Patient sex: F
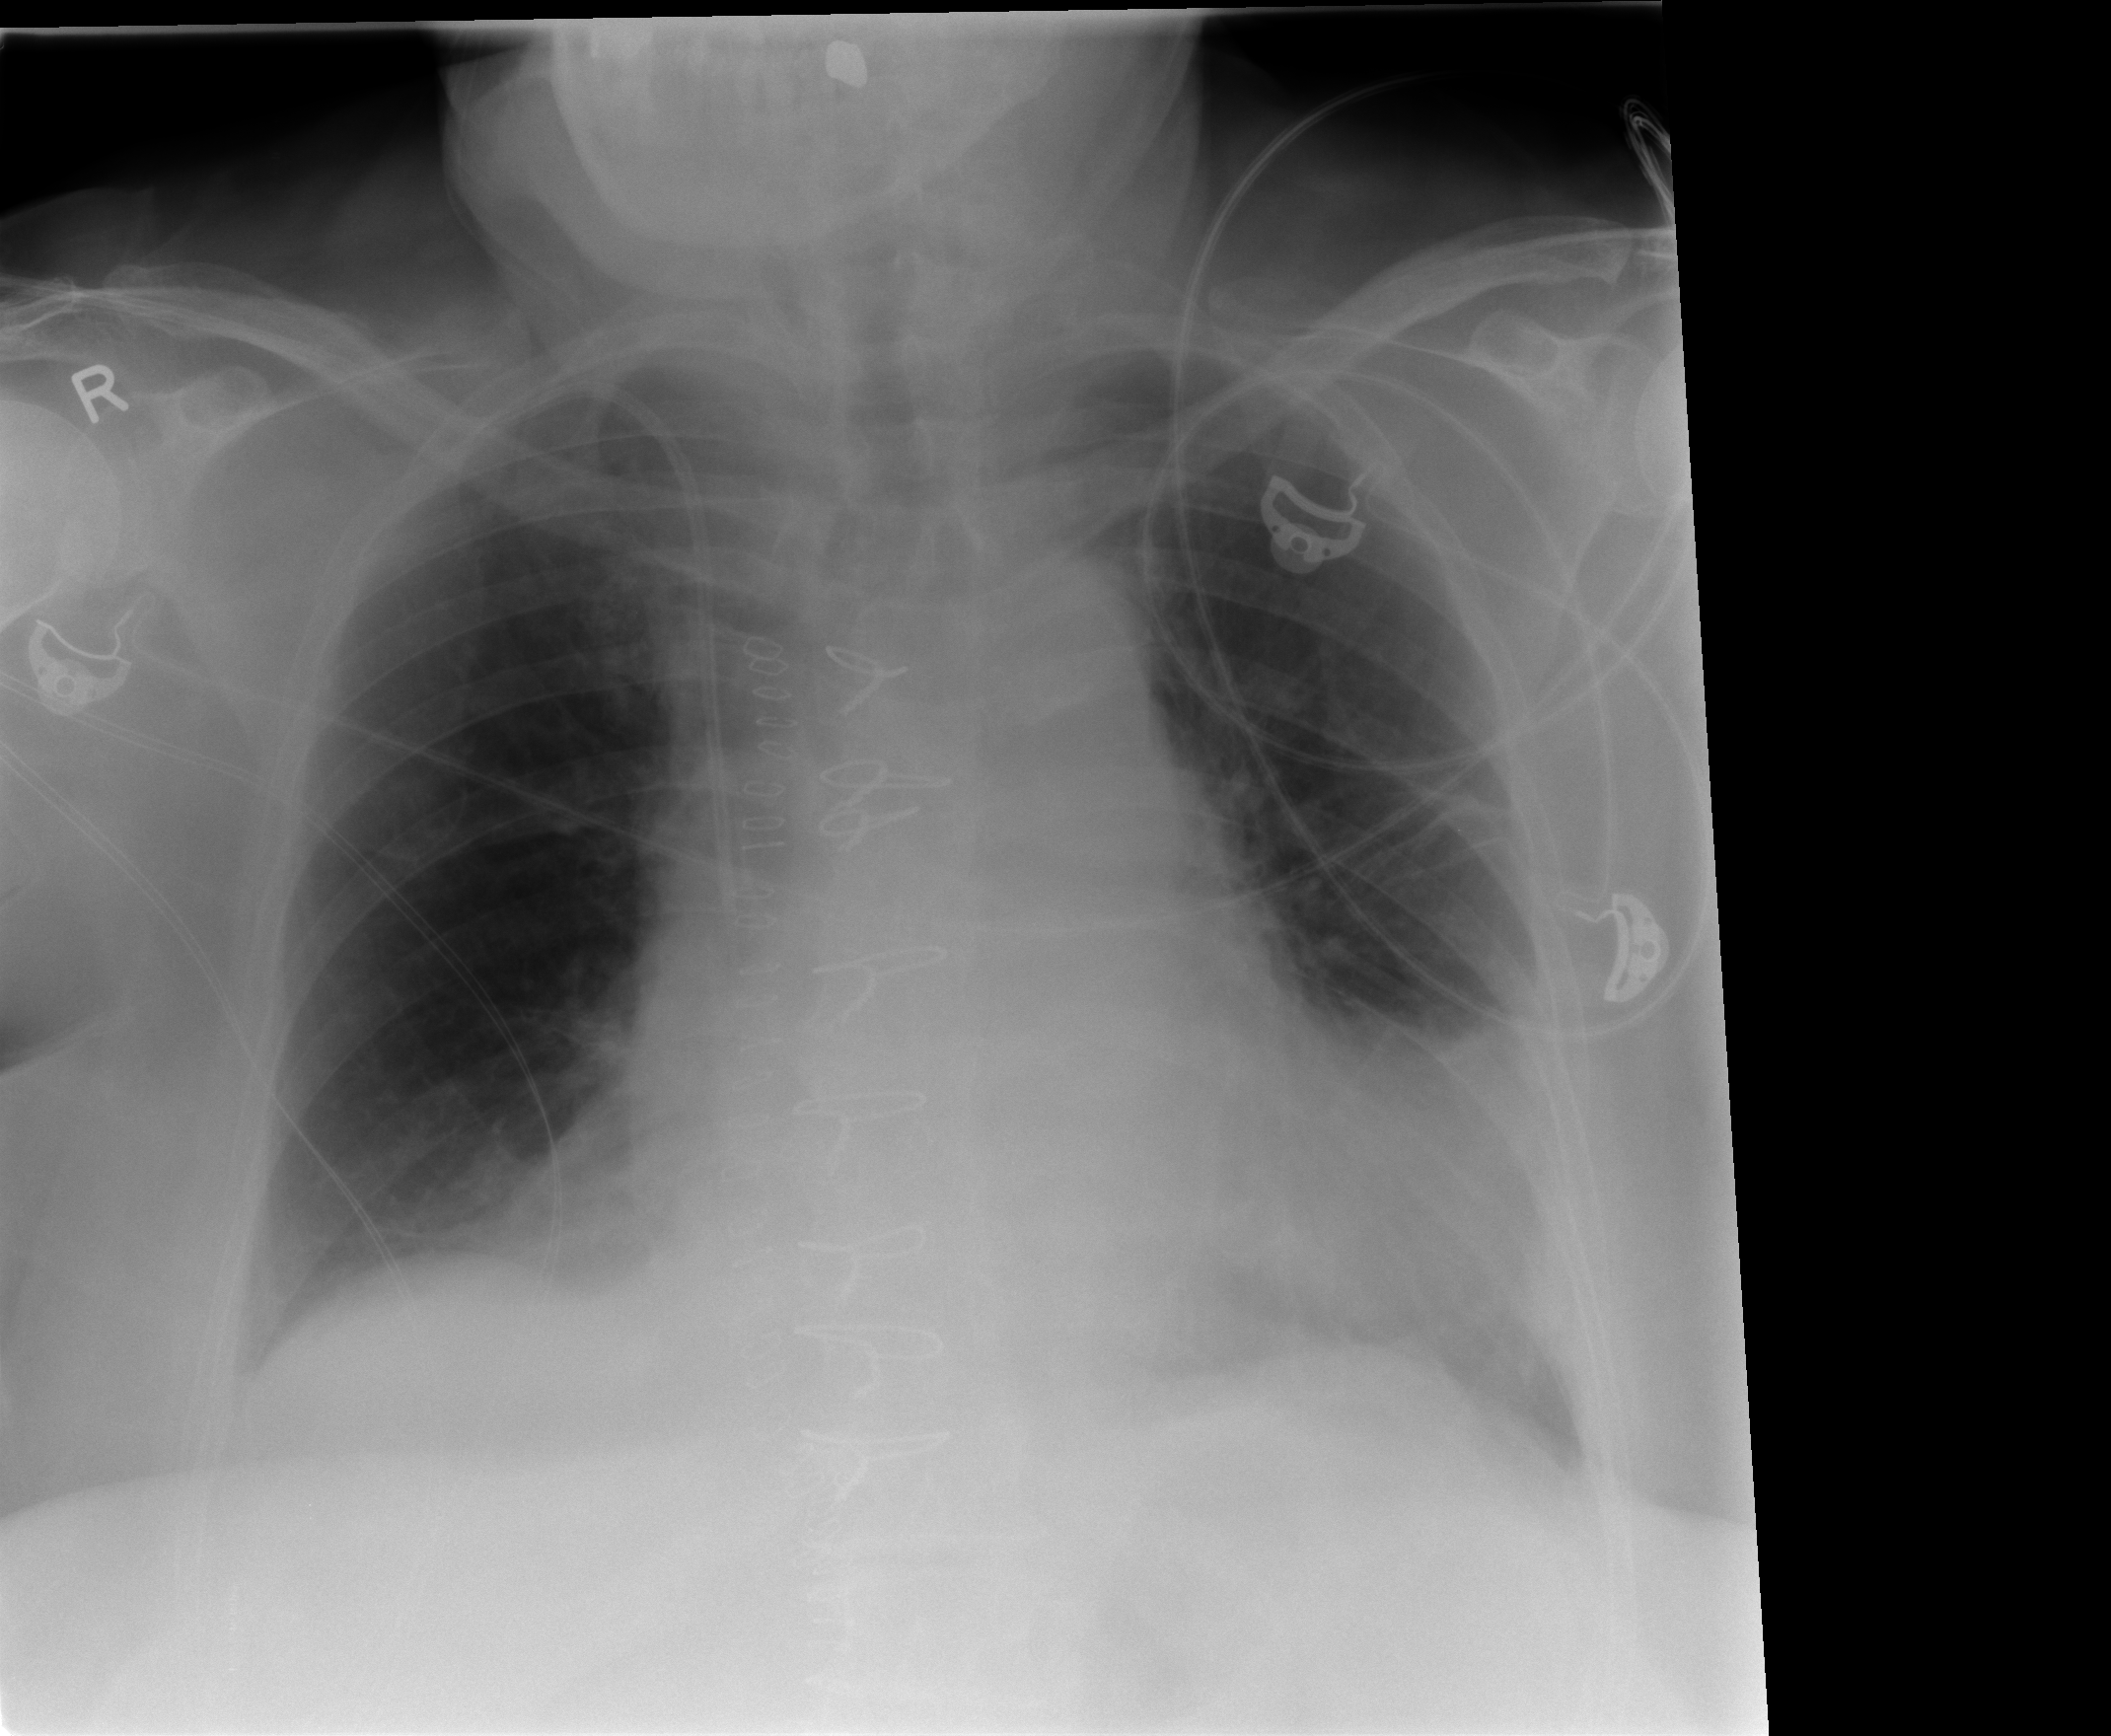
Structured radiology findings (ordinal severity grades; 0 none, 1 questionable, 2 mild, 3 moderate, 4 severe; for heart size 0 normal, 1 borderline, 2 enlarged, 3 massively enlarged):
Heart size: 2
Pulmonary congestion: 0
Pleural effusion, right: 1
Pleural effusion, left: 2
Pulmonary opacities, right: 0
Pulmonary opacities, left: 0
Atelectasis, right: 2
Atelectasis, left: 2